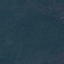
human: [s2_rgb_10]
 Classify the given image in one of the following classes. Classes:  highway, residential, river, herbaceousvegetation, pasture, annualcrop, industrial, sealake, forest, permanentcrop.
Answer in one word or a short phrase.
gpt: Forest